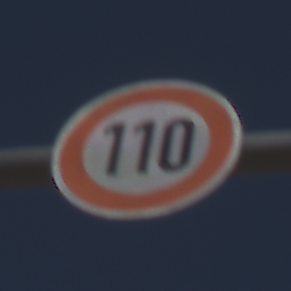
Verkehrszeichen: Geschwindigkeit110
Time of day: Midday
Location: Outdoor (RoadRail)
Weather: Clear
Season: Summer
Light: Natural